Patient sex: M
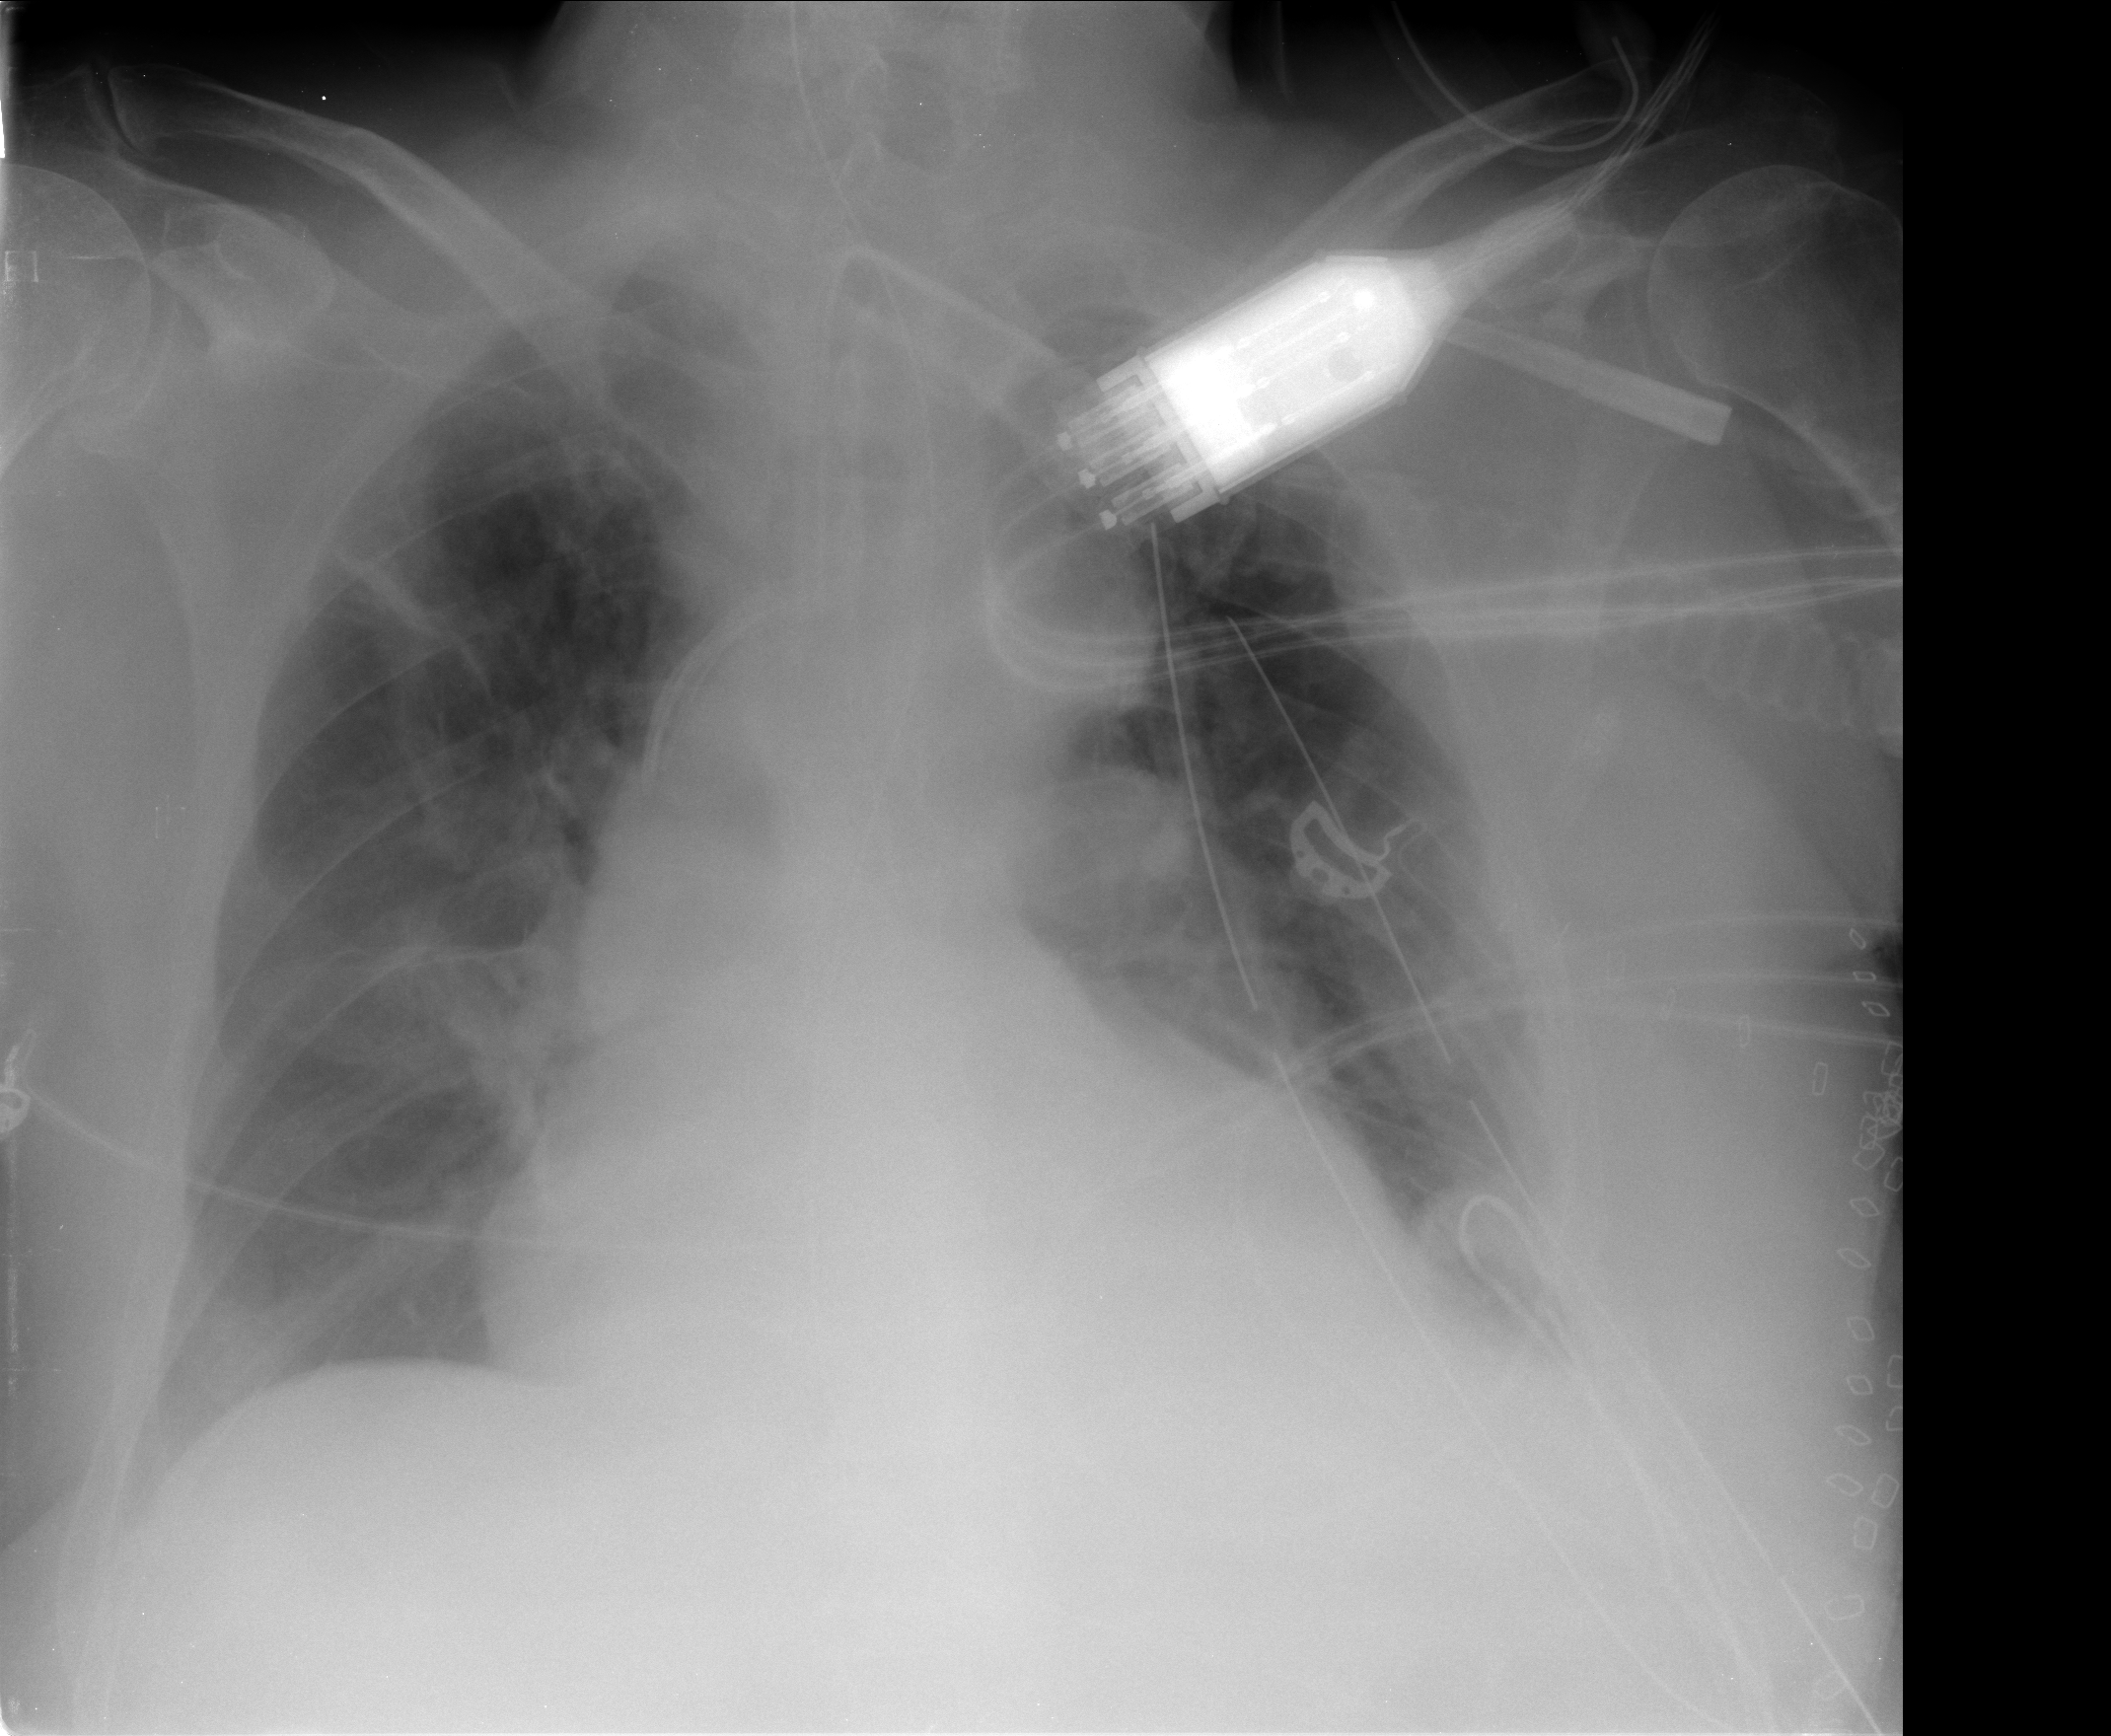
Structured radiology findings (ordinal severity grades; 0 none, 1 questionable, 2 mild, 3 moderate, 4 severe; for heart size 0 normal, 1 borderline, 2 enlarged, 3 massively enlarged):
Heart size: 2
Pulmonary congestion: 2
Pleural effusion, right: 2
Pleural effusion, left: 2
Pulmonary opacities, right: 2
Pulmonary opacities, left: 2
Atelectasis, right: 2
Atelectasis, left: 2